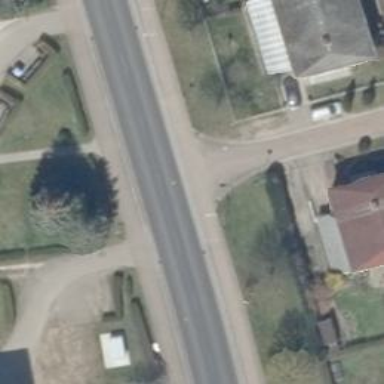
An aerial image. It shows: Primary highway with asphalt surface. There are sidewalks on both sides and cycle track on both sides as well.